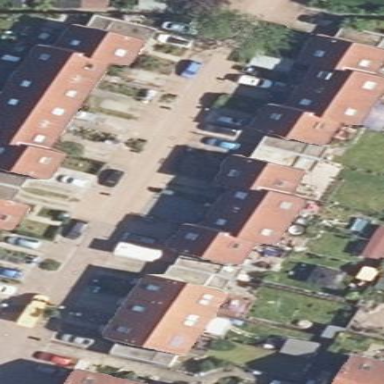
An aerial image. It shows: Terrace building.